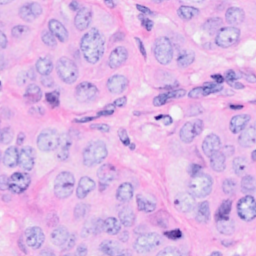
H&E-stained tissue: Breast